Question: I am trying to enable XMPP federation on my OpenFire server. I've created the DNS SRV Records and they are listing correctly. But still I am not able to connect to the server from any other providers like jabber.org & google talk. I've checked my settings at <URL> and it is showing that "Server-To-Server Stream", "Personal Eventing via PubSub" and "Client-To-Server SSL Stream" are not available.

What is Server-To-Server Stream and how to enable this?
Thanks in advance.
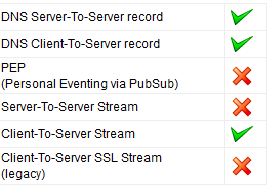
Answer: You have must verifique to firewall not reject the connections and the S2S it is enable in the server configuration.
The port used by s2s is 5269 by default.